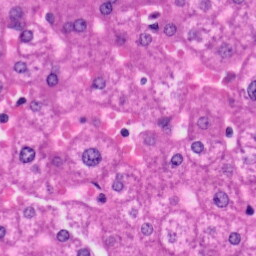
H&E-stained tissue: Liver